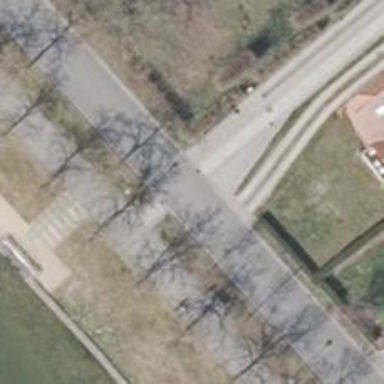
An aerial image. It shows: Unmarked road crossing.